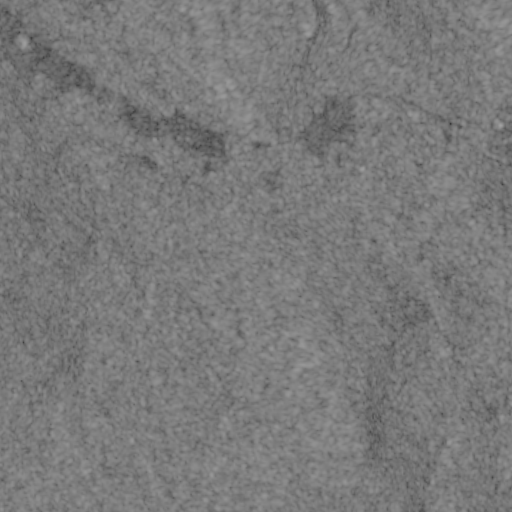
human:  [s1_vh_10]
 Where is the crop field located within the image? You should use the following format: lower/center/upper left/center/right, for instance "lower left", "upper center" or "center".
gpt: The crop field is located in the upper left of the image.
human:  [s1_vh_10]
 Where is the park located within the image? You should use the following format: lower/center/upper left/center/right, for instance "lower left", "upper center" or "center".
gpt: There is no park in the image.

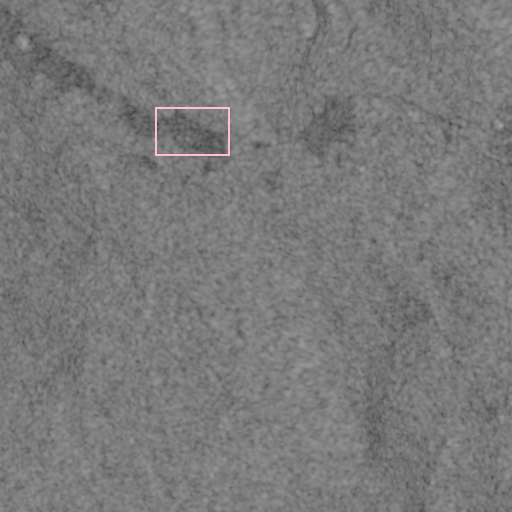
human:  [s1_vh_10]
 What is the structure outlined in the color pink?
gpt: The structure outlined in pink is a crop field.
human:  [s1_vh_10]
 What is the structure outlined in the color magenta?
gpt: There is no magenta outline.